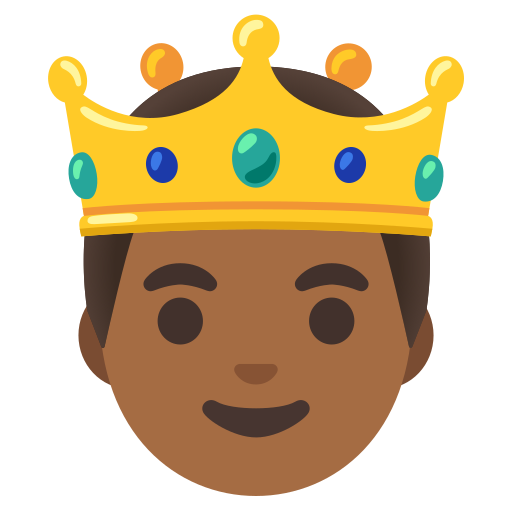
Emoji: 🤴🏾